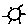
Label: sun